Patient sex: M
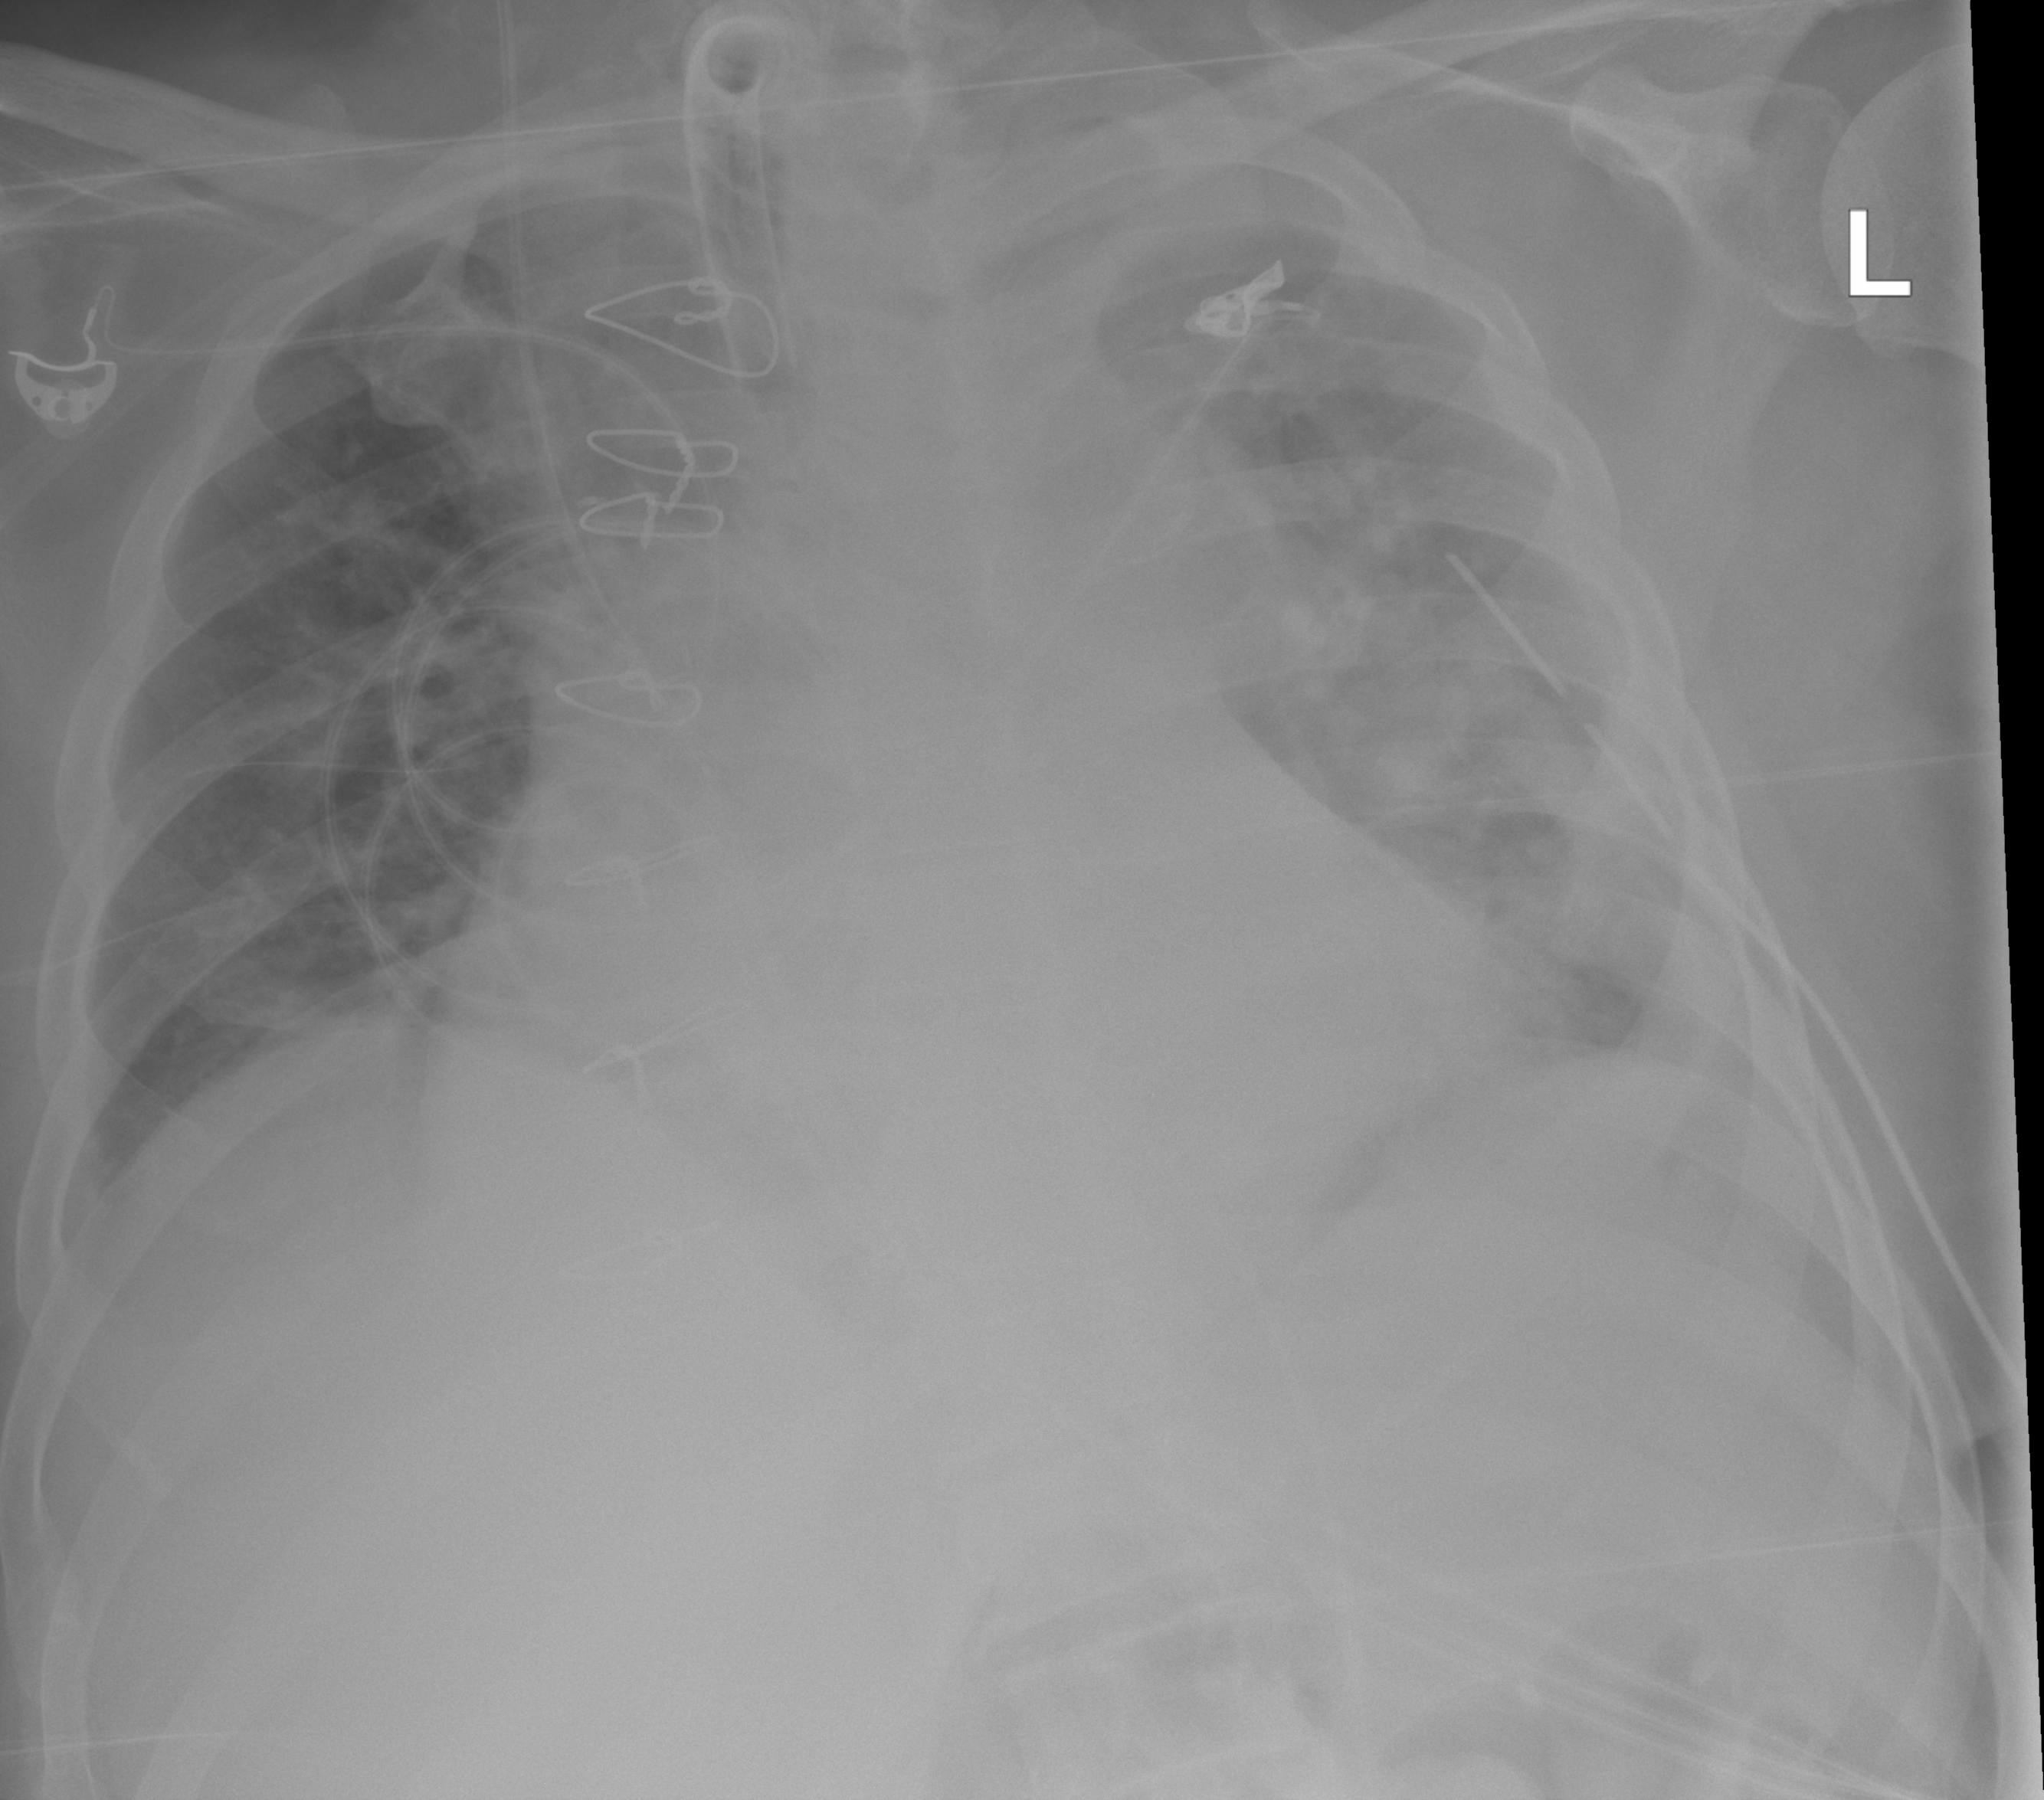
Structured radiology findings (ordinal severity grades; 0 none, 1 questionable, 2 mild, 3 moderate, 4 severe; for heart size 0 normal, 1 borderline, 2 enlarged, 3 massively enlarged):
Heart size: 2
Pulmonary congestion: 2
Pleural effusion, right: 0
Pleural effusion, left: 0
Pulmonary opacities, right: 0
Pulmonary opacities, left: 0
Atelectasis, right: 2
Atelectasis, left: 2